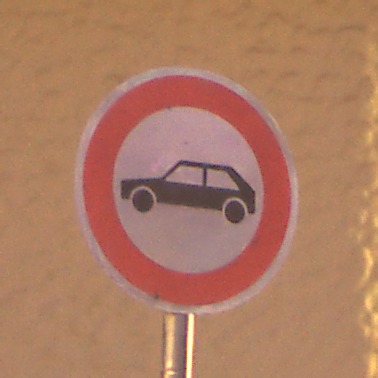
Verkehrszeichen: VerbotPersonenkraftwagen
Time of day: Night
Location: Outdoor (Urban)
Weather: Clear
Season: NotSpecified
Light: Artificial